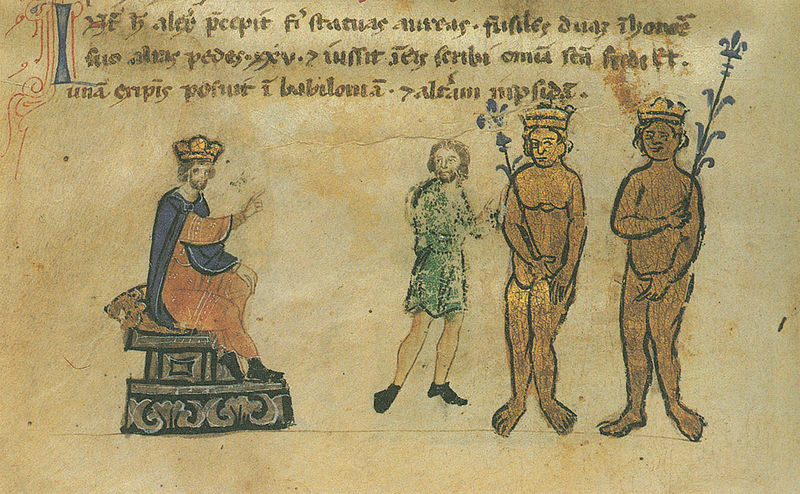
Titel: Alexanderroman
Institution: Leipzig, Stadtbibliothek
Schlagwörter: blau, gemälde, mann, nackt, grün, menschen, frau, schwarz, zeichnung, rot, mantel, paar, krone, schrift, kissen, könig, papst, thron, neger, volk, trohn, märchen, krieger, audienz, zepter, latein, buchmalerei, salomon